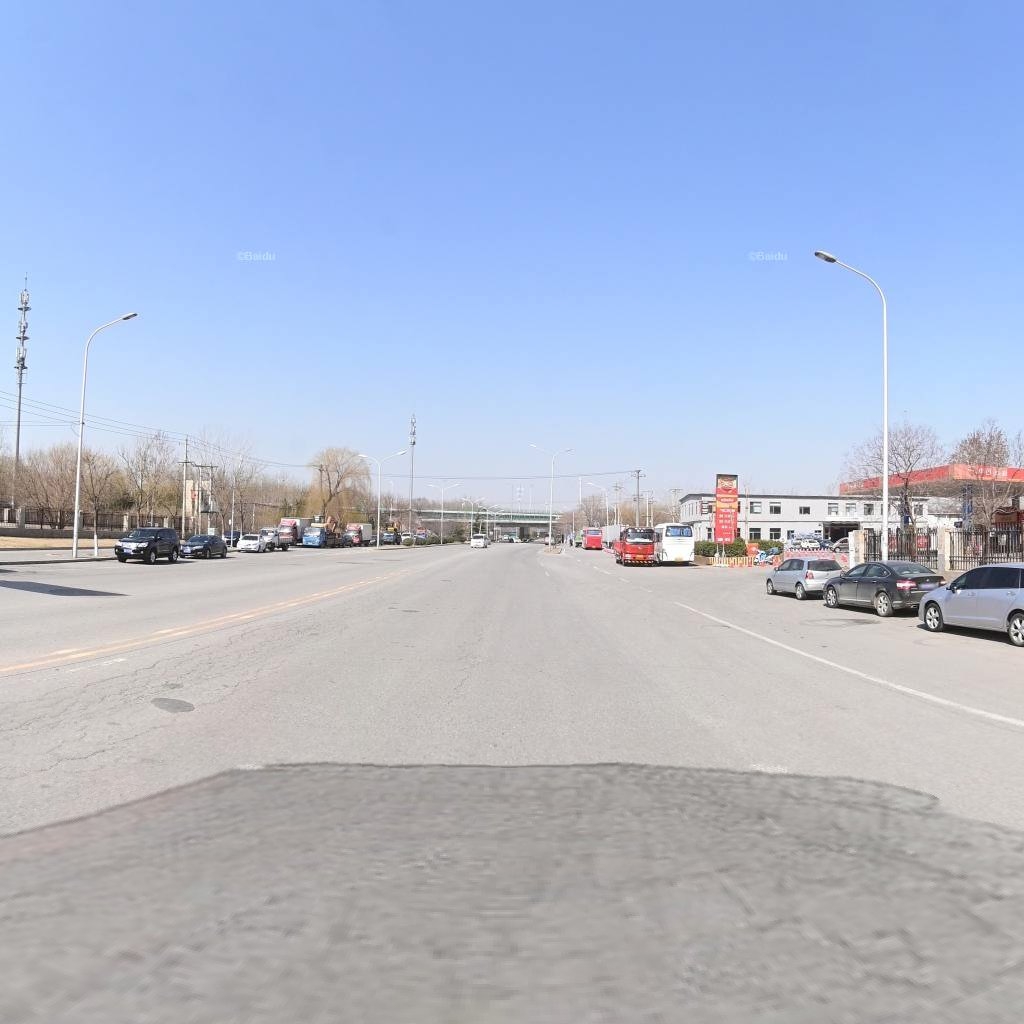
Region: Chaoyang
Road damage annotations: longitudinal crack, alligator crack